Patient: sex M, age 94
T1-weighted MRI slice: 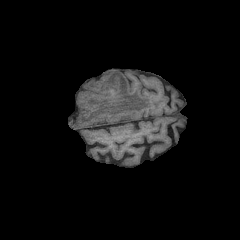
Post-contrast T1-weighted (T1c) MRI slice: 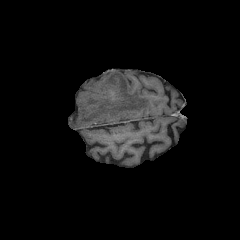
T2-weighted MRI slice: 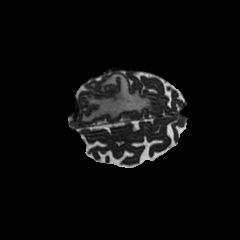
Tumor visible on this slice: yes
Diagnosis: Glioblastoma, IDH-wildtype
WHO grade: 4